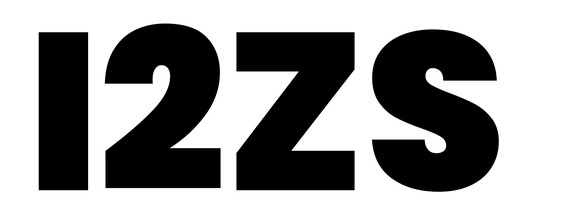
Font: Poppins-Black